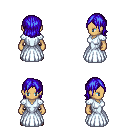
a pixel art fantasy rpg character, female body template, human, tanned skin, underdress, gold greaves, blue long bangs hairstyle, brown shoes, four views (front, back, left, right), 2x2 character sprite sheet, small pixel art, hard edges, no anti-aliasing